Question: I understand that scraping the title uses this code scrapes the title "Google Inc (GOOG)" <URL>:
'''
String name = doc.select(".title h2").first().text();
'''
I was wondering how to scrape the title and ticker-symbol separately "Google Inc" and "GOOG":

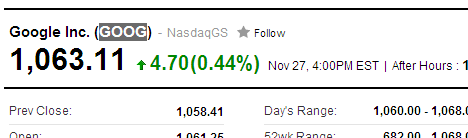
Answer: (1) :
This is a short answer which doesn't include lines of exception handling, however, it is short and work out of box.
'''
public static void main(String[] args) throws IOException {
// collect the html and create the doc
String url = "http://finance.yahoo.com/q?s=goog";
Document doc = Jsoup.connect(url).get();
// locate the header, title and then found the h2 tag
Element header = doc.select("div[id=yfi_rt_quote_summary]").get(0);
Element title = header.select("div[class=title]").get(0);
String h2 = title.select("h2").get(0).text();
// split by open parenthesis (double escape) and strip off the close parenthesis
// TODO - regular expression help handle situation where exist multiple "()"s
String[] parts = h2.split("\(");
String name = parts[0];
String shortname = parts[1].replace(")", "");
System.out.println(name);
System.out.println(shortname);
}
'''
Output looks like this:
'''
Google Inc.
GOOG
'''
(2)
Here is really <URL> showing you how to download yahoo data programmatically.
I am also a R user and it is extremely easy to <URL>